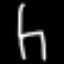
Label: chair